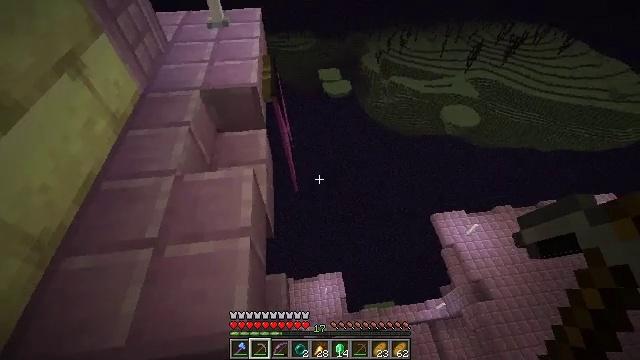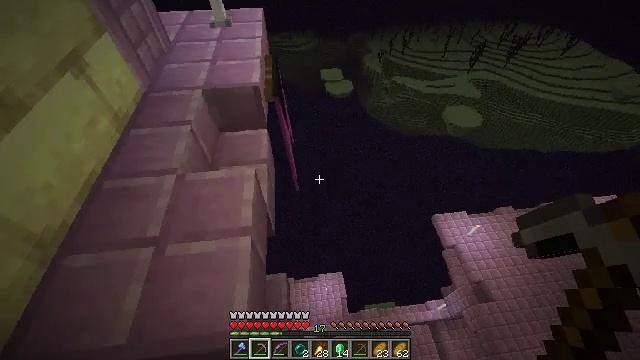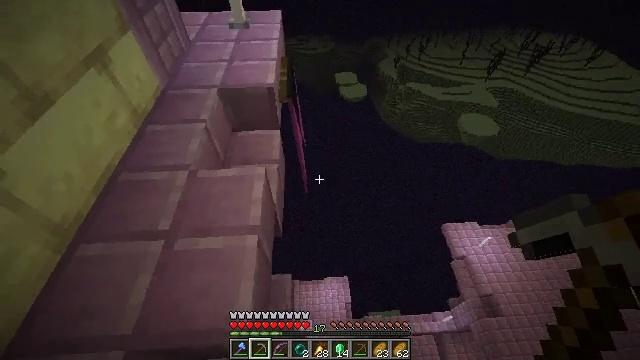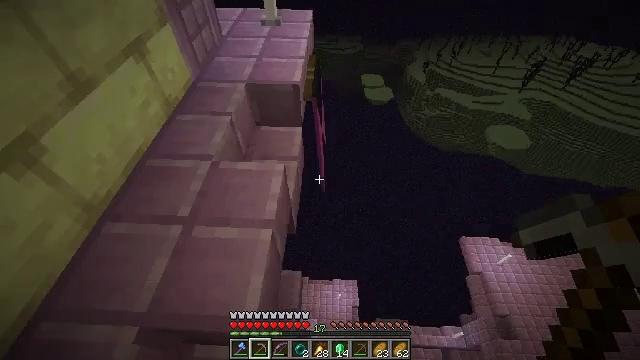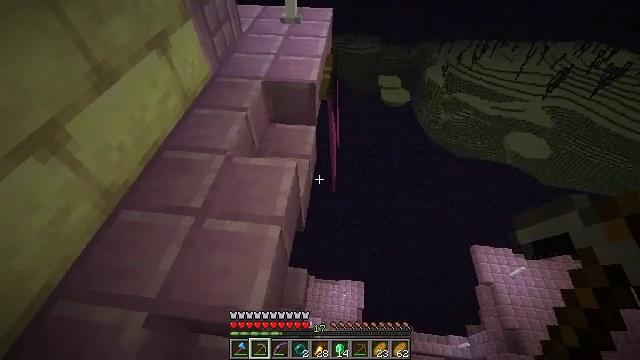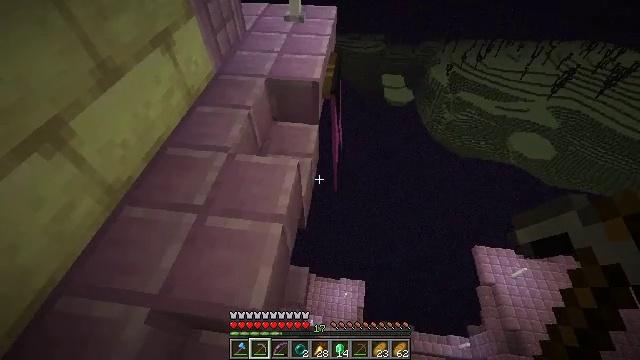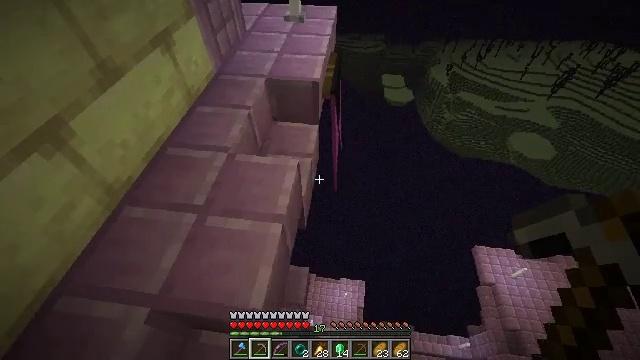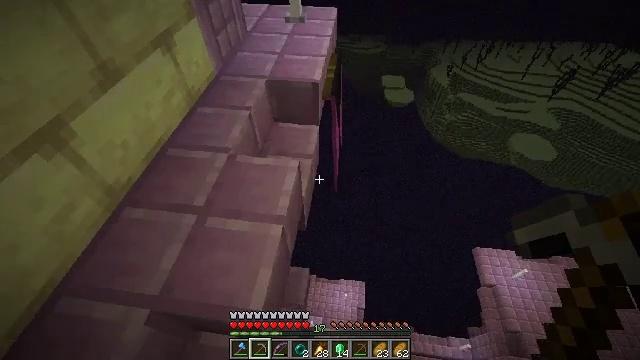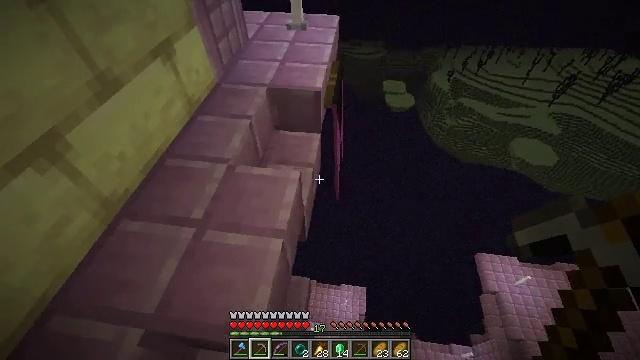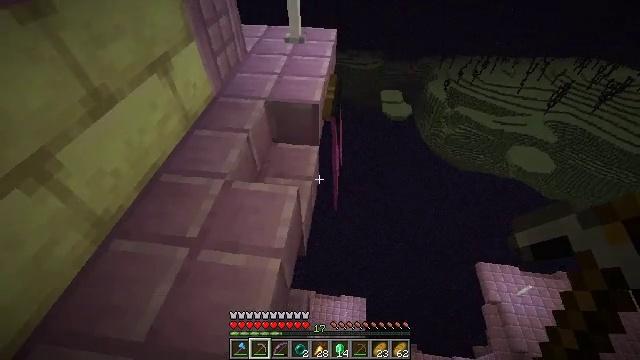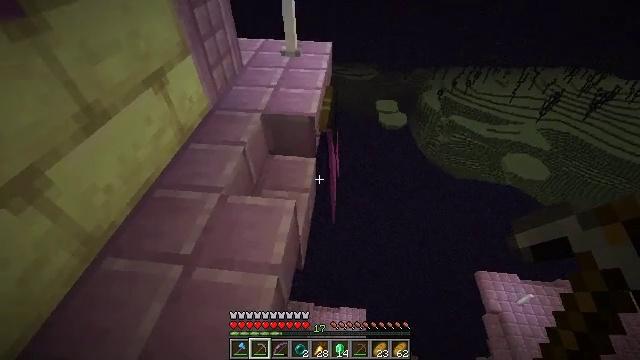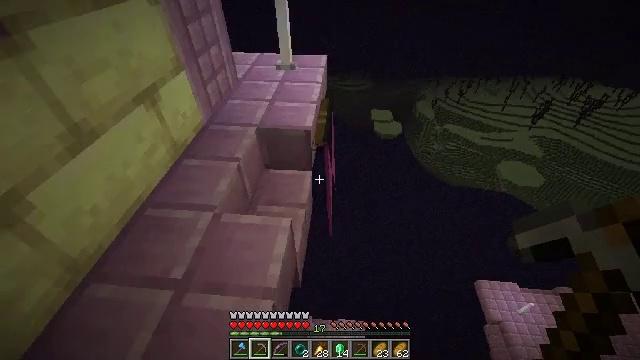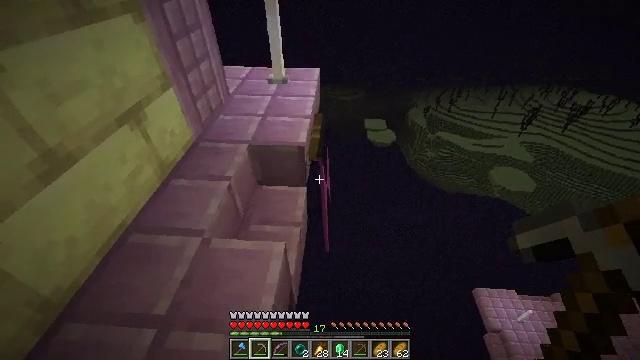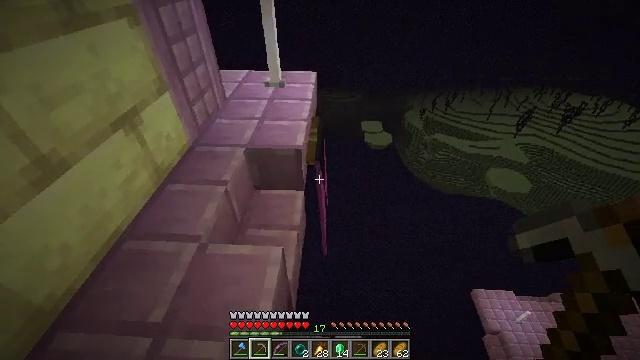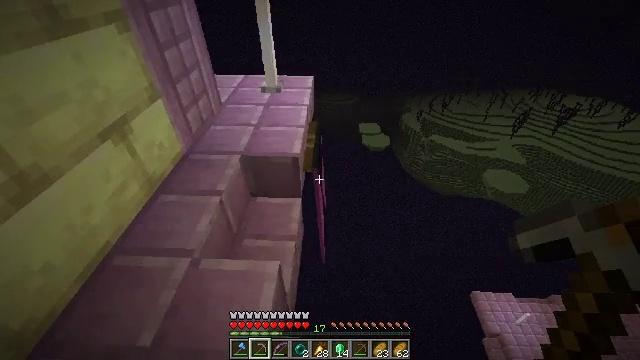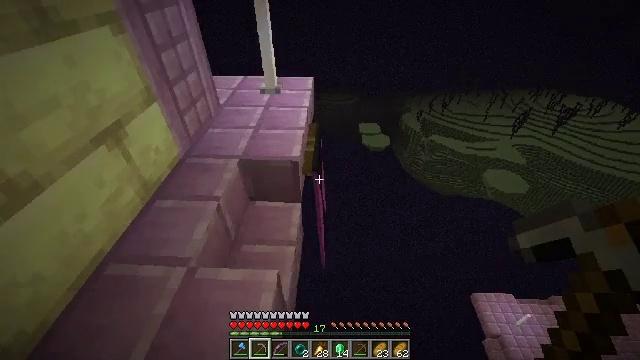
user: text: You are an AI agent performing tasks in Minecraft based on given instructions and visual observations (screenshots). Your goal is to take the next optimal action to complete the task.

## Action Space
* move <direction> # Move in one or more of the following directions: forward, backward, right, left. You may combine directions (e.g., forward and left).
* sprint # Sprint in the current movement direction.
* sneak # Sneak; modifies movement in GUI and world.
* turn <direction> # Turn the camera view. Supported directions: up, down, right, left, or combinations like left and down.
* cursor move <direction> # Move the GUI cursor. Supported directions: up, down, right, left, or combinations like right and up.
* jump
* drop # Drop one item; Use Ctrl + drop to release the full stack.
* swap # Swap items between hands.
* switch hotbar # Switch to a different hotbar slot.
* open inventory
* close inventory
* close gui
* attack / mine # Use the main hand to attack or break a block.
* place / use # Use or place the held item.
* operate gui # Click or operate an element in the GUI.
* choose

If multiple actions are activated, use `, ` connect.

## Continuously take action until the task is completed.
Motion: motion action
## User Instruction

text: Gather an end rod from the structure.
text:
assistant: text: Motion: sneak
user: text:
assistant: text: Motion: sneak, turn left
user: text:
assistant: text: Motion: sneak, turn left
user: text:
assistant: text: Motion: sneak, turn left
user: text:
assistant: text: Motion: sneak
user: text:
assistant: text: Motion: sneak
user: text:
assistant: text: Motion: move forward, sneak
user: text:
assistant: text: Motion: move forward, sneak
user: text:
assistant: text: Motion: move forward, sneak, turn up
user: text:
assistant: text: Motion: move forward, sneak, turn up
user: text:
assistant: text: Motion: move forward, sneak, turn right and up
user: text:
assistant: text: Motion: move forward, sneak, turn right and up
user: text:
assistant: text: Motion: move forward, sneak
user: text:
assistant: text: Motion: move forward, sneak
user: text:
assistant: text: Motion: move forward, sneak
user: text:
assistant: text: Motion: move forward, sneak
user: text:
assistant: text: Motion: move forward, sneak
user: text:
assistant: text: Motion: move forward, sneak
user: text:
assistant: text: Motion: move forward, sneak
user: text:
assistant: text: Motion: move forward, sneak, turn right
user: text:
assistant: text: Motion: move forward, sneak, turn right
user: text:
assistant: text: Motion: move forward, sneak, turn right
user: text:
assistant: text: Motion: move forward, sneak, turn right and down
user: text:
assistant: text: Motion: move forward, sneak, turn right
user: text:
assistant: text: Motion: move forward, sneak
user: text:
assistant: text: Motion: move forward, sneak
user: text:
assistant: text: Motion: move forward, sneak, turn right
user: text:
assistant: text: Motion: move forward, sneak, turn right
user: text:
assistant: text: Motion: move forward, sneak, turn right
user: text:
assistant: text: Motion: move forward, sneak, turn right